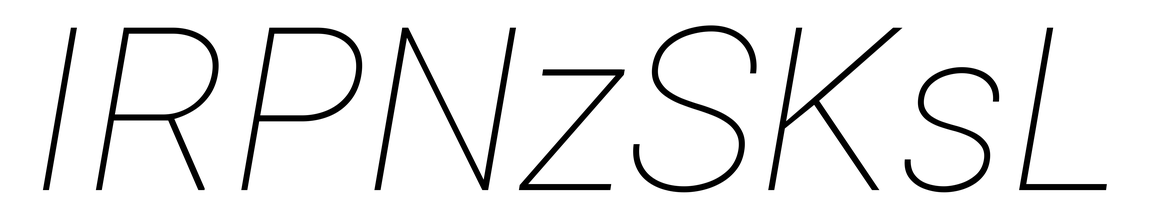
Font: Roboto-Italic_Thin_Italic